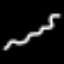
Label: squiggle